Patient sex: M
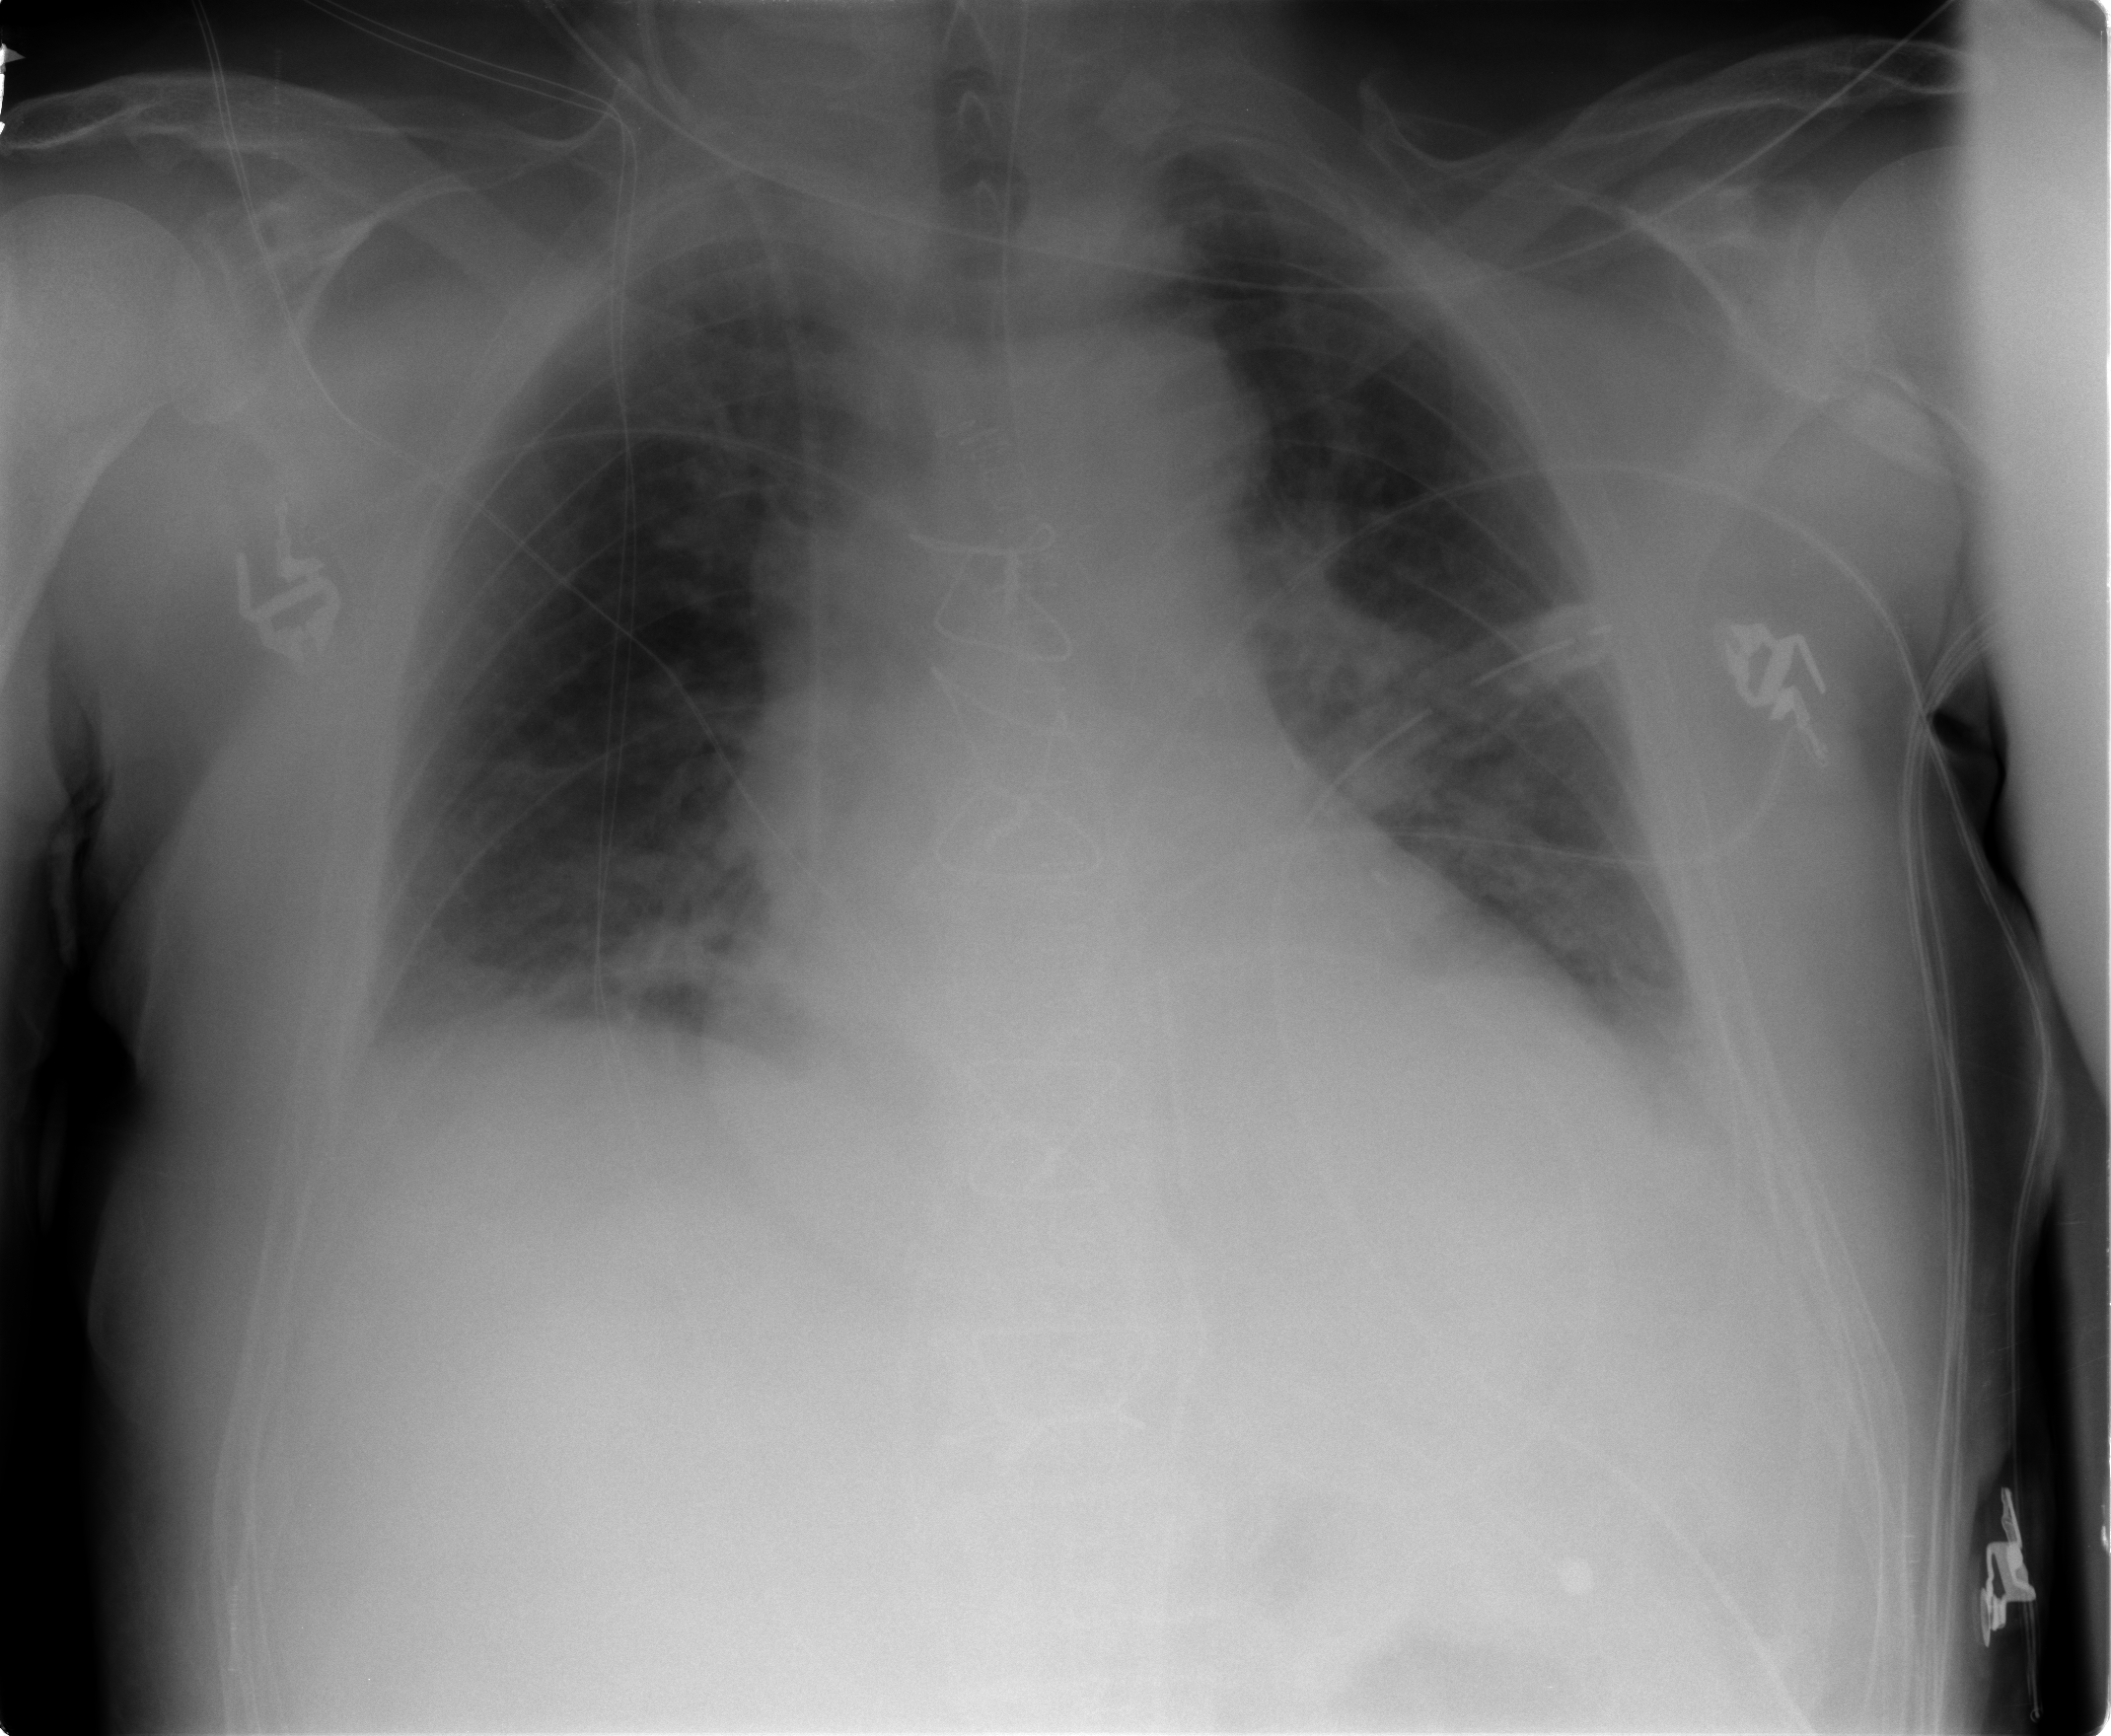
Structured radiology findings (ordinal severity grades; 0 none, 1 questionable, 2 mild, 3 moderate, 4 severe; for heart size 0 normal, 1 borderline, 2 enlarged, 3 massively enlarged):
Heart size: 0
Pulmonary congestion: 3
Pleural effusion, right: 2
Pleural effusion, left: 2
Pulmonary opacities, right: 0
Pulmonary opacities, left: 0
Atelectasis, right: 3
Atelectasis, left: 2